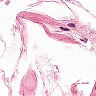
Metastatic tissue present: no